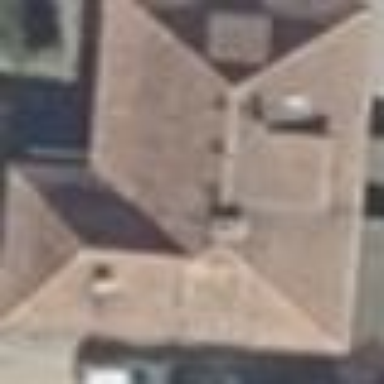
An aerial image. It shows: Residential building with hipped roof.